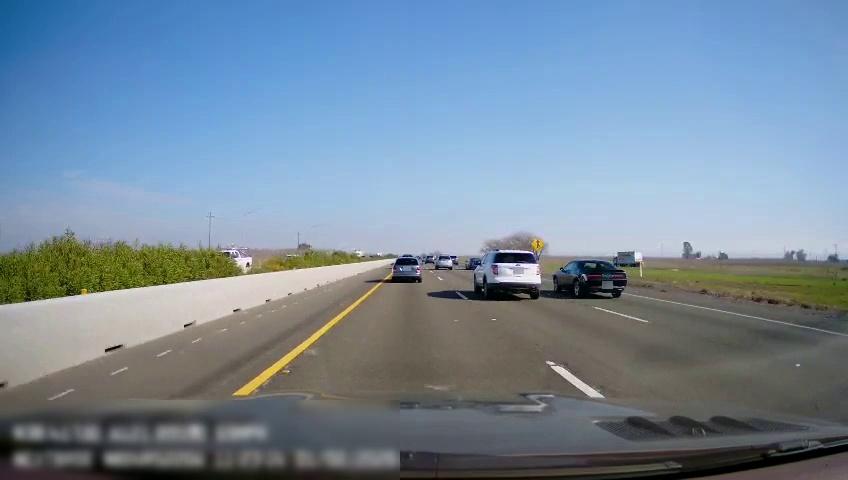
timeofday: Day
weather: Sunny
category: Drivable Space
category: Vehicles | Car
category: Vehicles | SUV
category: Vehicles | Car
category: Vehicles | Car
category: Vehicles | Truck
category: Vehicles | Truck
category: Vehicles | SUV
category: Vehicles | SUV
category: Lanes | Current Lane
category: Lanes | Current Lane
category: Lanes | Alternate Lane
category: Lanes | Alternate Lane
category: Traffic | Signs